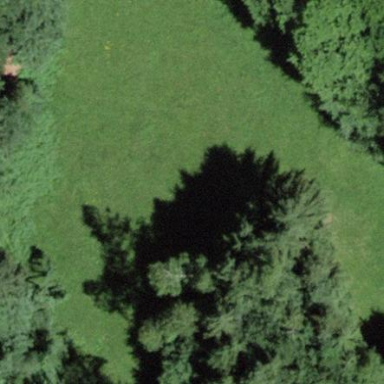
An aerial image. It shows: Beautiful meadow.